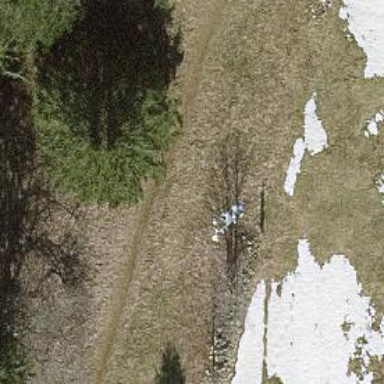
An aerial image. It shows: Path covered in grass.